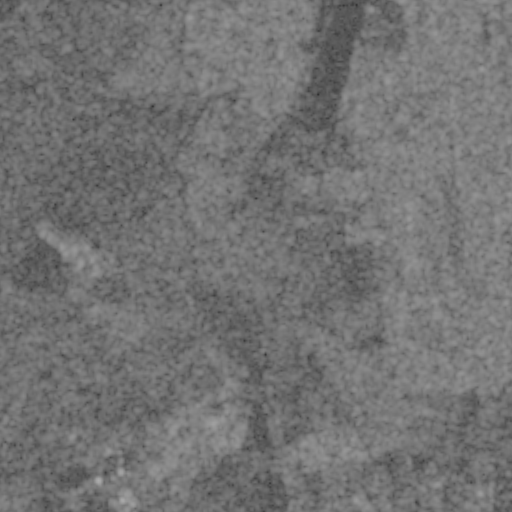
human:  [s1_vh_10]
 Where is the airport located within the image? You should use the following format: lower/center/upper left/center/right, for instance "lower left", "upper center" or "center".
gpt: The airport is located in the center right of the image.
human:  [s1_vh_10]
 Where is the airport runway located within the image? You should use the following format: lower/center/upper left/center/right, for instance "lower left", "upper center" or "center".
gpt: The airport runway is located in the center right of the image.
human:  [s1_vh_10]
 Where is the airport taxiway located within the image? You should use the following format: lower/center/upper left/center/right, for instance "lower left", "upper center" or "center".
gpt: The airport taxiway is located in the center right of the image.
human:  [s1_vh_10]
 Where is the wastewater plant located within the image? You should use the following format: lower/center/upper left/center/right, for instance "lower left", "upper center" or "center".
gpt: The wastewater plant is located in the lower center of the image.
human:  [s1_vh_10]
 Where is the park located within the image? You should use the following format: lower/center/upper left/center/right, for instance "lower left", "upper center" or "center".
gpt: There is no park in the image.

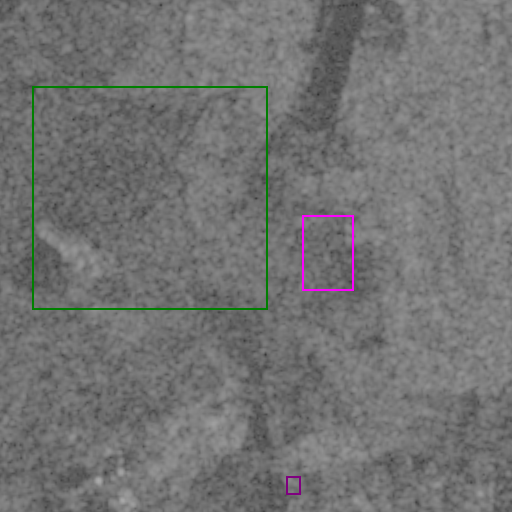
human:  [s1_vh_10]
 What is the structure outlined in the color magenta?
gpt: The structure outlined in magenta is an airport.
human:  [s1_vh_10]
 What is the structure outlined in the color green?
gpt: The structure outlined in green is a crop field.
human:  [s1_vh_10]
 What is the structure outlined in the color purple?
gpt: The structure outlined in purple is a wastewater plant.
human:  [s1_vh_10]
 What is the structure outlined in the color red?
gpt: There is no red outline.